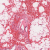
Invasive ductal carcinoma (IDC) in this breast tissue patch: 0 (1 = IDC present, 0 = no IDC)